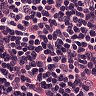
Metastatic tissue present: no